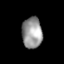
Tissue: lung
Cell type: Epithelial cells
Senescence score: 0.2143
Nuclear area (px): 615
Mean DAPI intensity: 150.67